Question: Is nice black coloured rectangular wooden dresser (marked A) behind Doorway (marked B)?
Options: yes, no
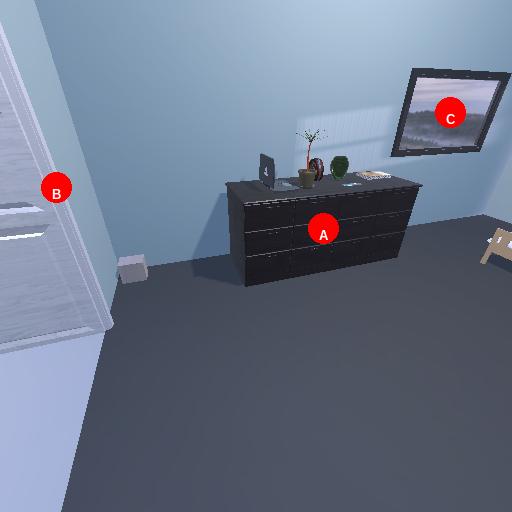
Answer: yes